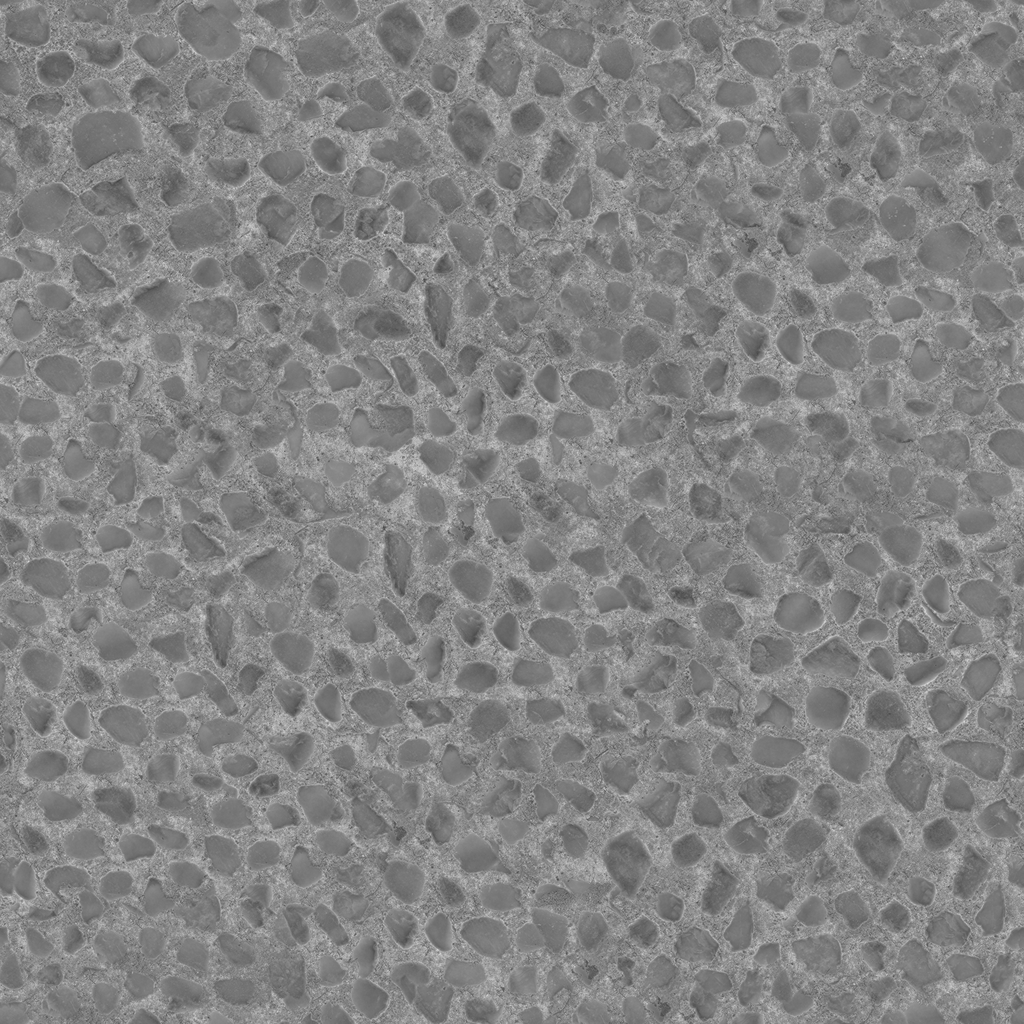
Texture map type: Roughness